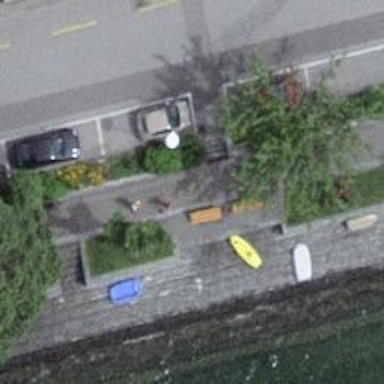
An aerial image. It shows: Brown bench.